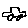
Label: car